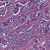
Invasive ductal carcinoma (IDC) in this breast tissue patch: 1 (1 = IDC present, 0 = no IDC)